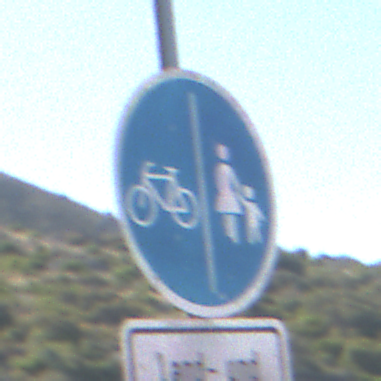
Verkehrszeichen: GetrennterRadUndGehwegRadwegLinks
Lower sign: BesondereFahrzeugeUndTransportgueter8
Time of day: MorningAfternoon
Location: Outdoor (Nature)
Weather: Clear
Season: NotSpecified
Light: Natural